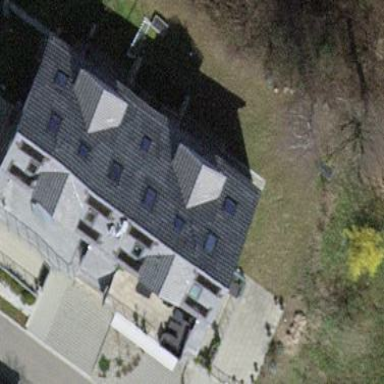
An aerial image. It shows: Hipped roof on apartment building.